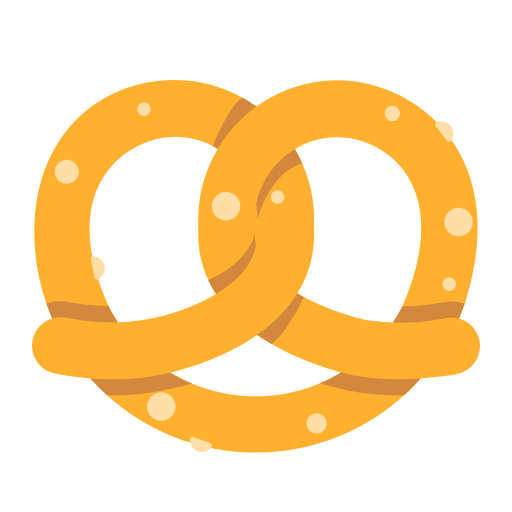
pretzel flat